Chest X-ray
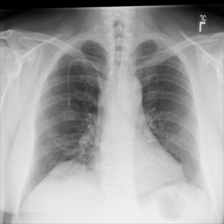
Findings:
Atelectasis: negative
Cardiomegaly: negative
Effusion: negative
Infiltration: negative
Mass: negative
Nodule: negative
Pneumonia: negative
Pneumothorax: negative
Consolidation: negative
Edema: negative
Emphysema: negative
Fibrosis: negative
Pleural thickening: negative
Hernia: negative